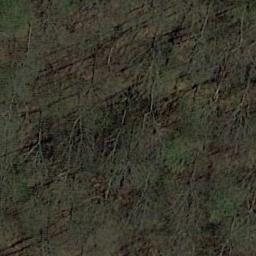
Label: forest